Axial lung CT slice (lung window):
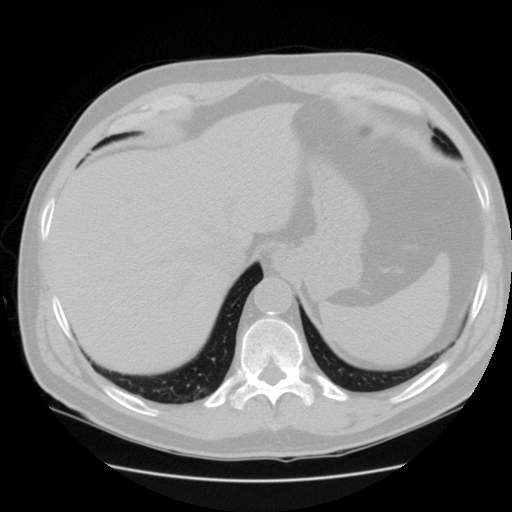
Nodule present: no